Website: lowes
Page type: order-returns
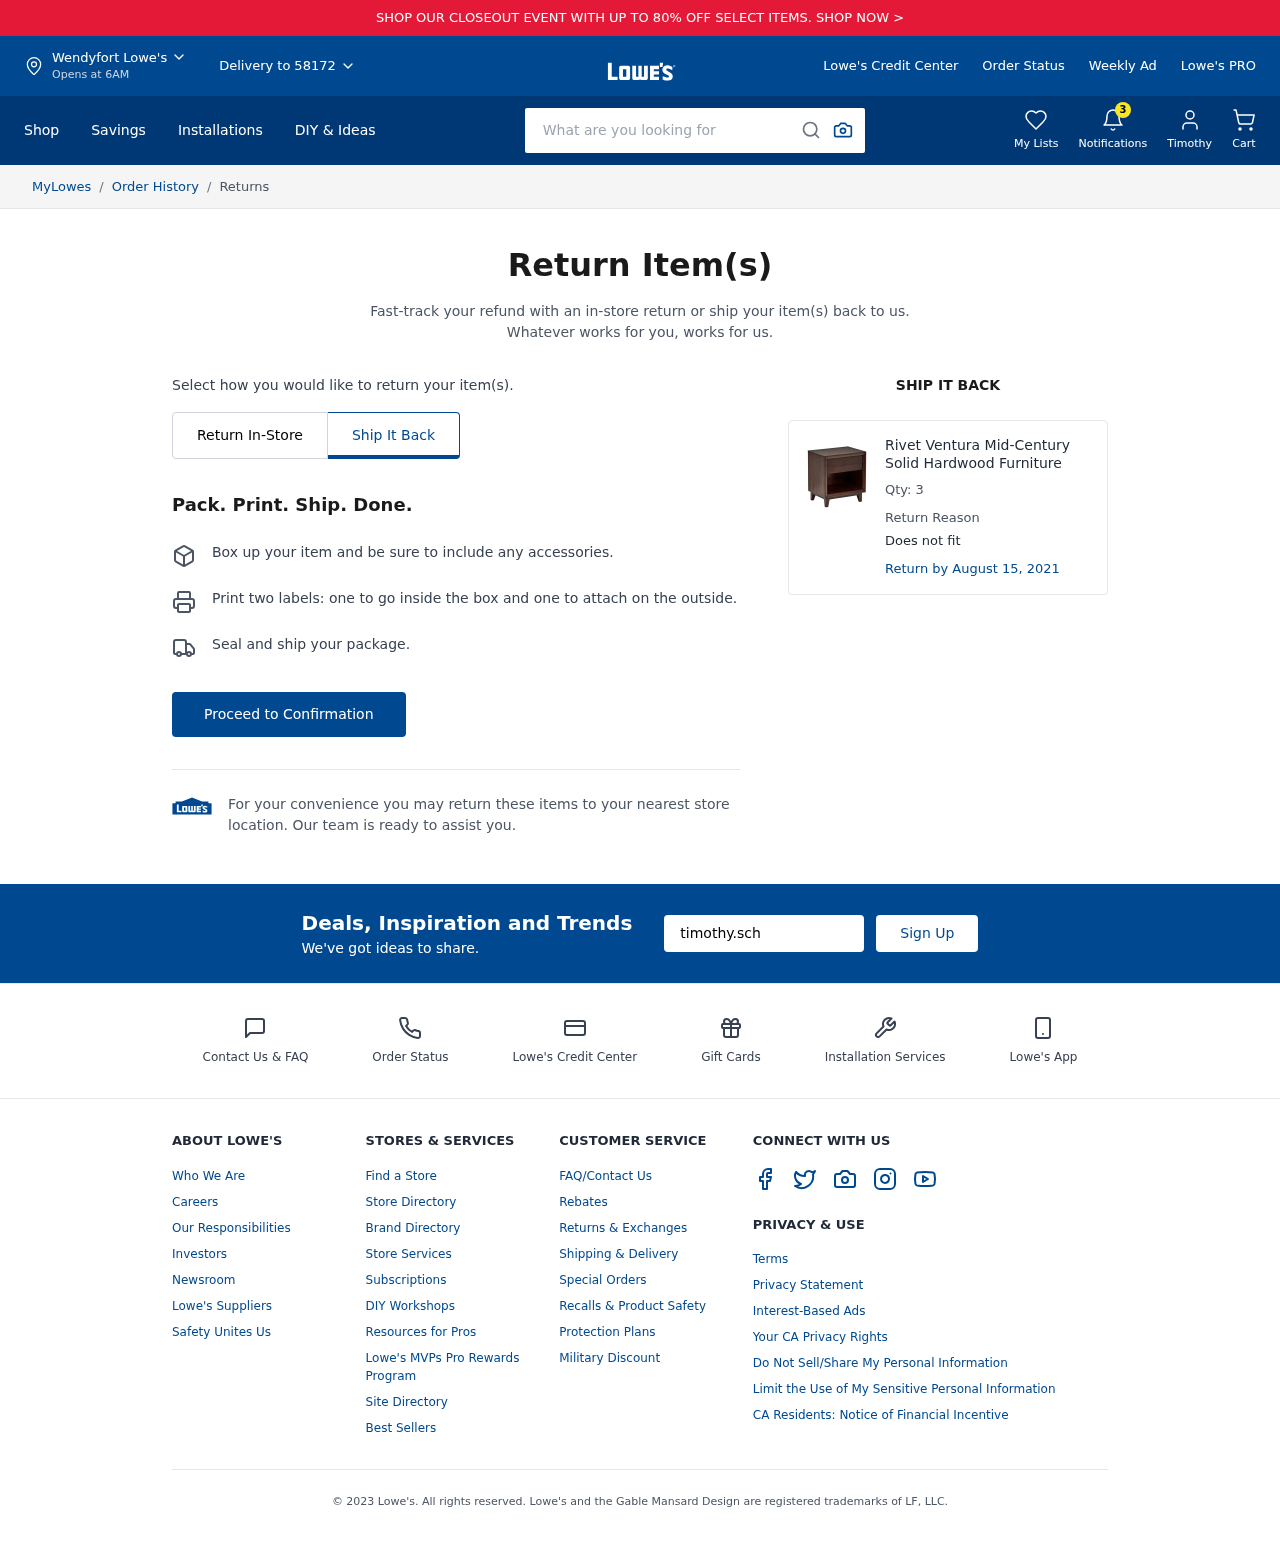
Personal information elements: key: PII_CITY
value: Wendyfort
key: PII_EMAIL
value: timothy.schultz@yahoo.com
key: PII_FIRSTNAME
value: Timothy
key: PII_POSTCODE
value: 58172
Product elements: key: PRODUCT1_NAME
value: Rivet Ventura Mid-Century Solid Hardwood Furniture
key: PRODUCT1_QUANTITY
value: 3
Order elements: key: ORDER_RETURN_BY_DATE
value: August 15, 2021
Search elements: key: HEADER_SEARCH
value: What are you looking for
Other elements: key: NOTIFICATION_COUNT
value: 3